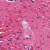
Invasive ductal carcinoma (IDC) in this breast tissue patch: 0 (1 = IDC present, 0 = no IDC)